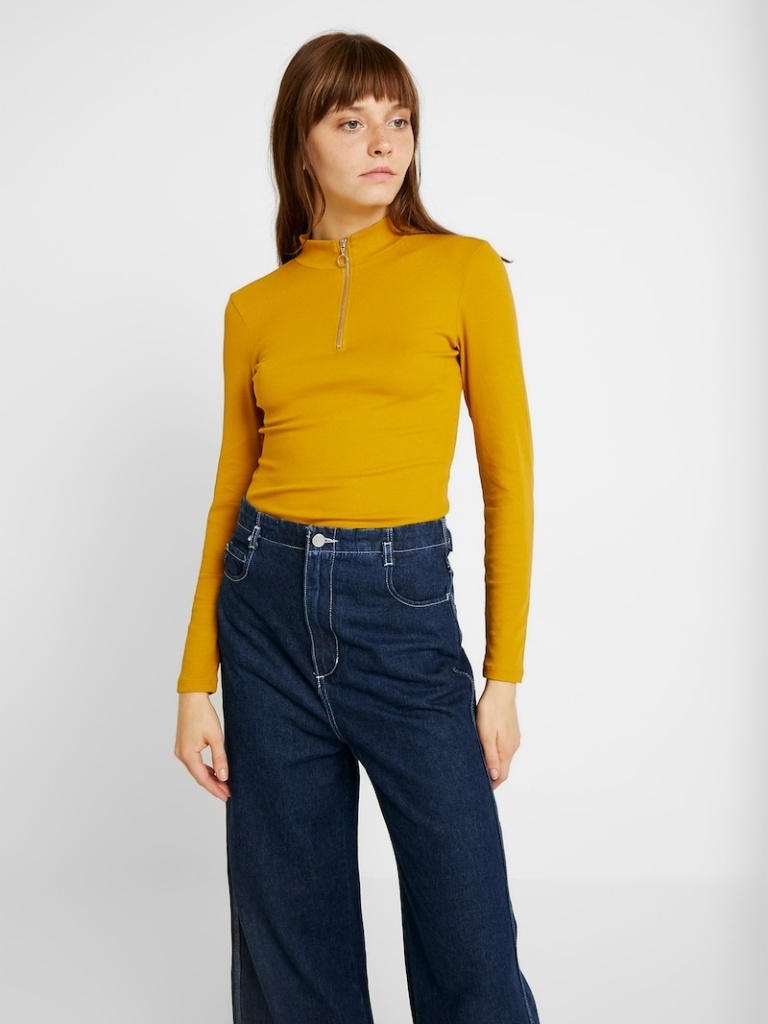
ribbed tight a long-sleeved with the sleeves down hip length Fully Tucked in turtleneck turtleneck